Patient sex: M
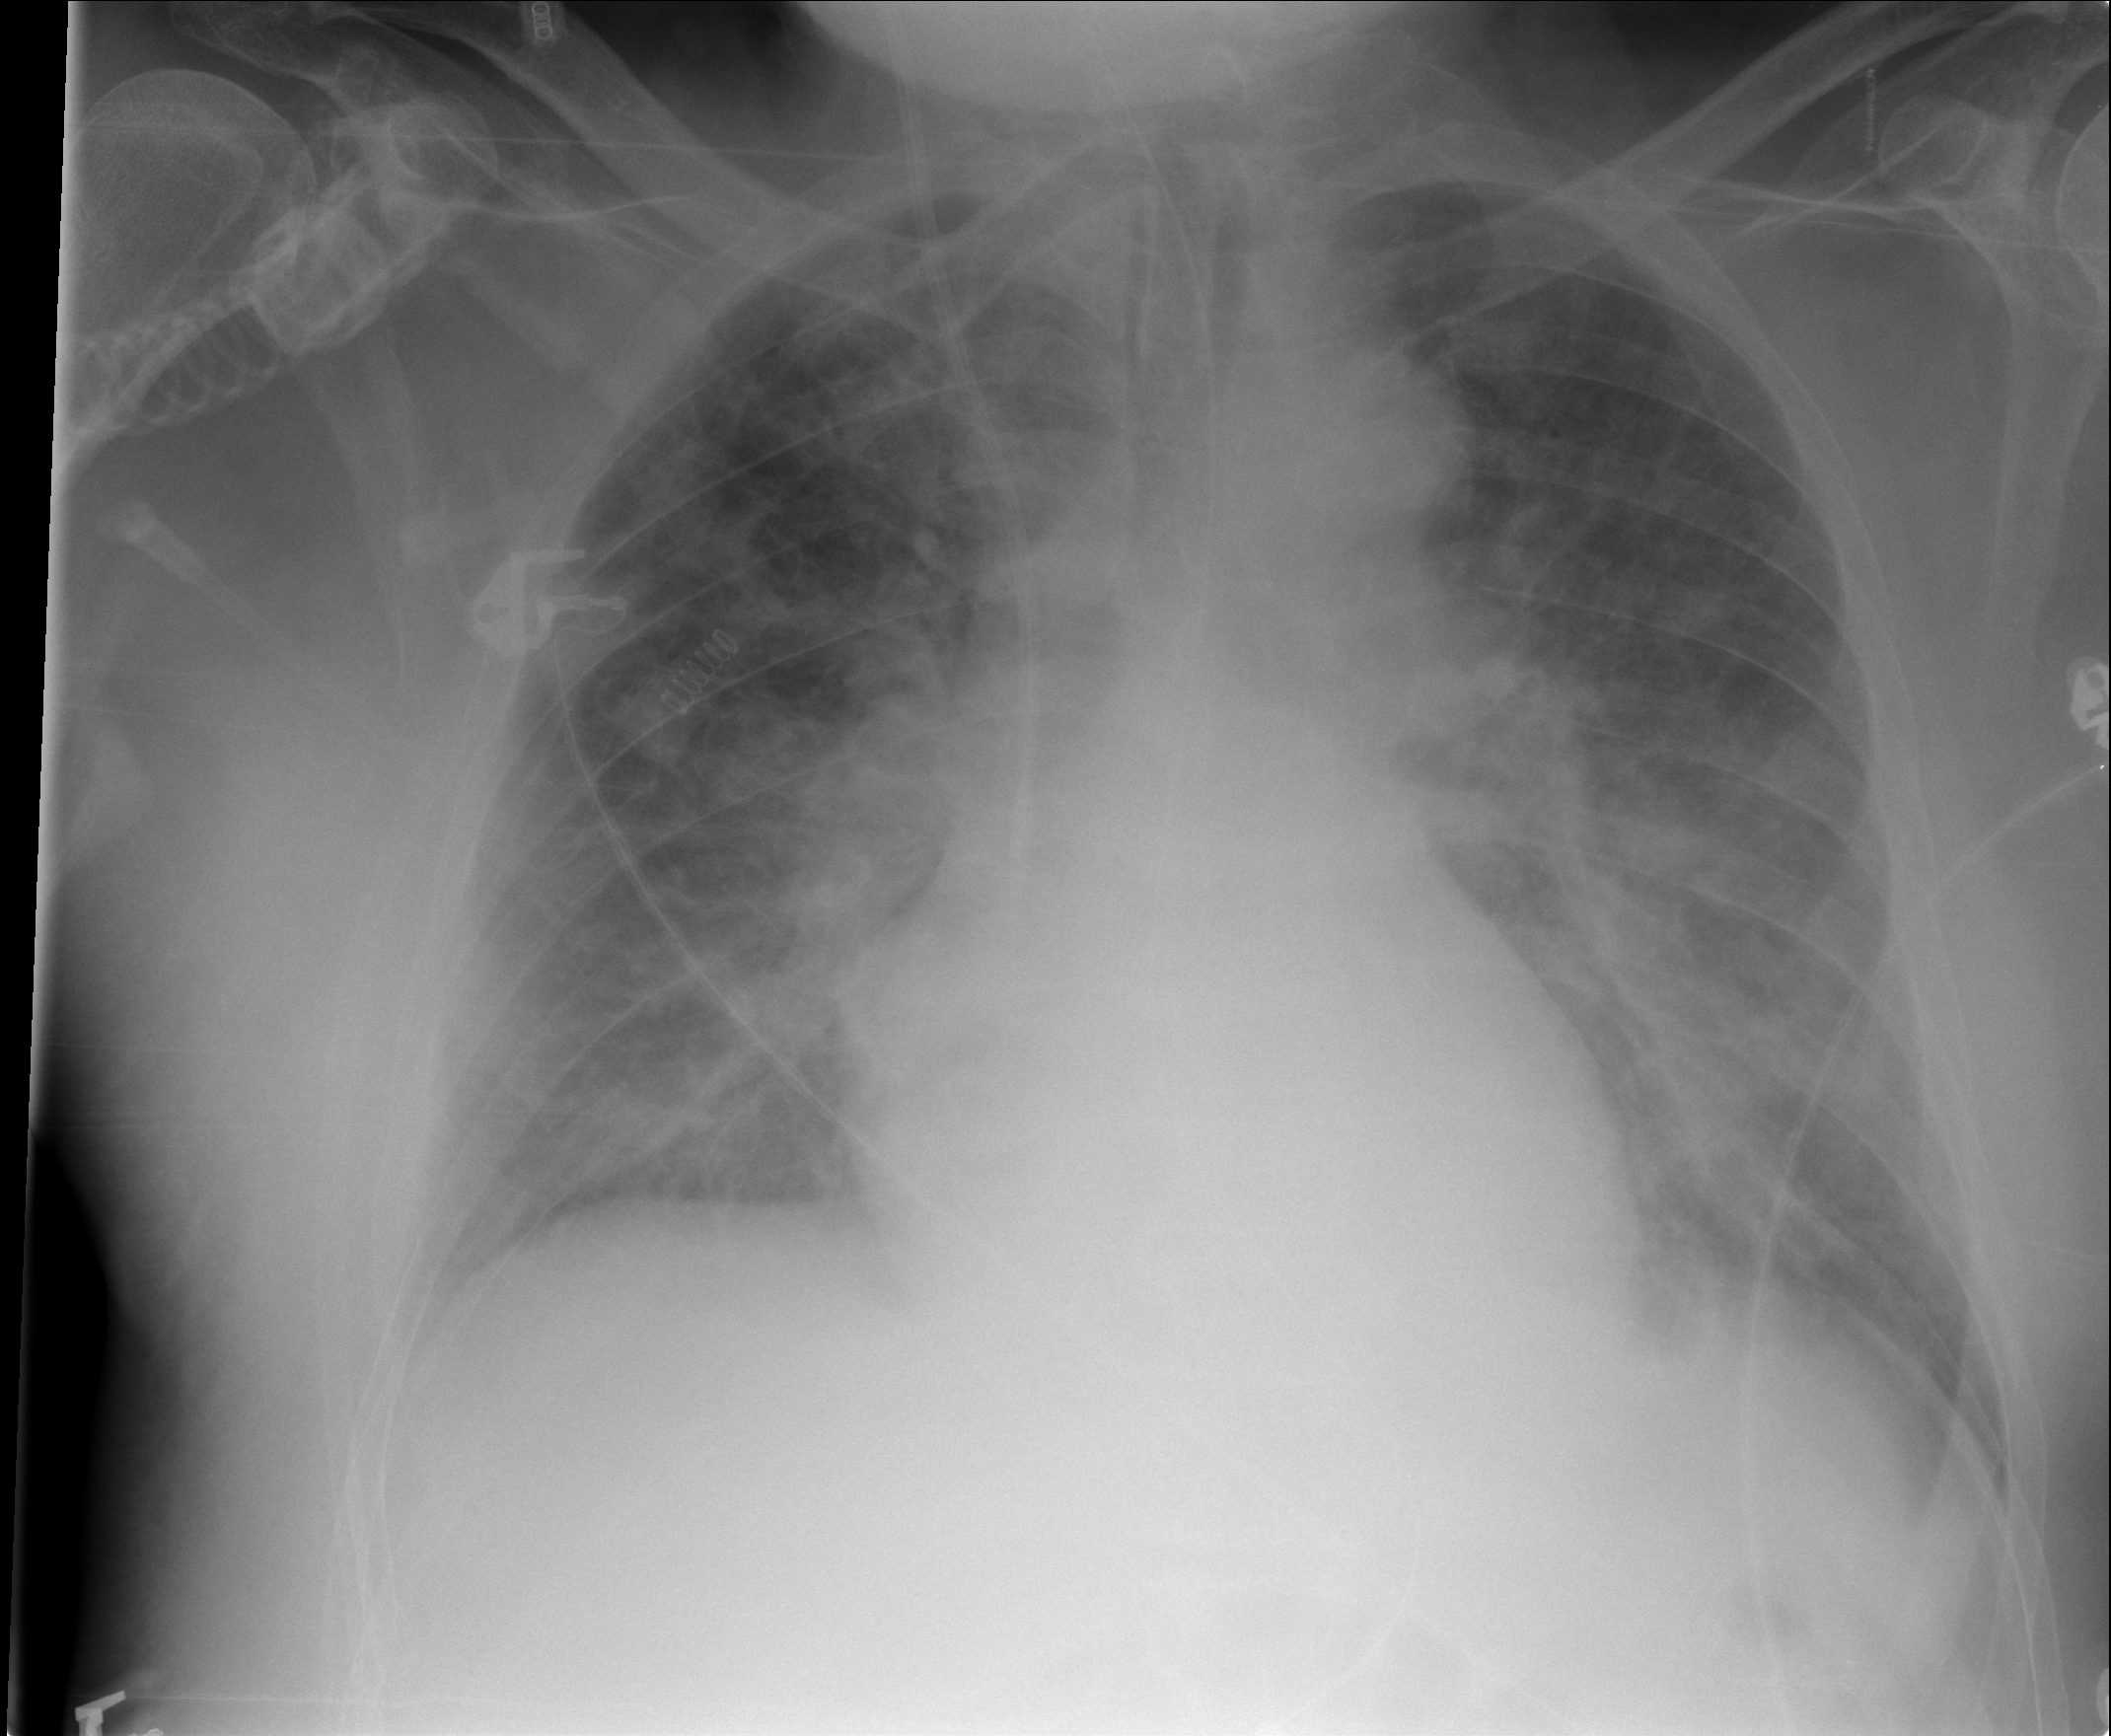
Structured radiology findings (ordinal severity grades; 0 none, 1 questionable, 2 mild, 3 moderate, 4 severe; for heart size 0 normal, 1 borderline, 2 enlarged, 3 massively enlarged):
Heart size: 0
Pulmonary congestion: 3
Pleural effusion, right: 1
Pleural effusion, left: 1
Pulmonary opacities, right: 2
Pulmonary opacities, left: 2
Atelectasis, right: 2
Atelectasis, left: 2